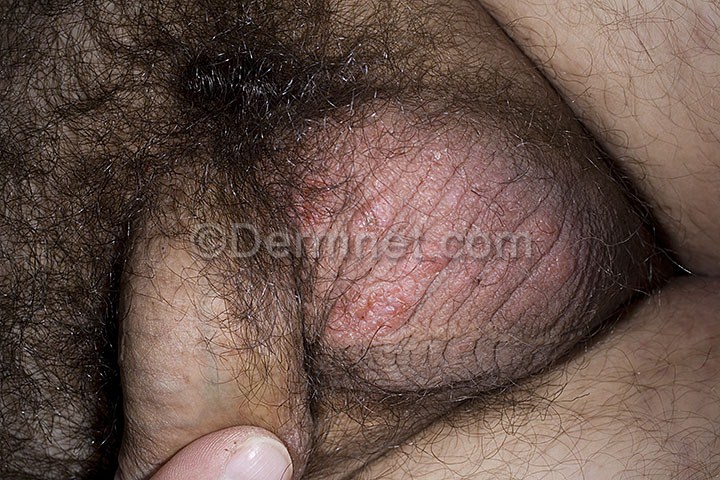
Disease: Eczema Photos